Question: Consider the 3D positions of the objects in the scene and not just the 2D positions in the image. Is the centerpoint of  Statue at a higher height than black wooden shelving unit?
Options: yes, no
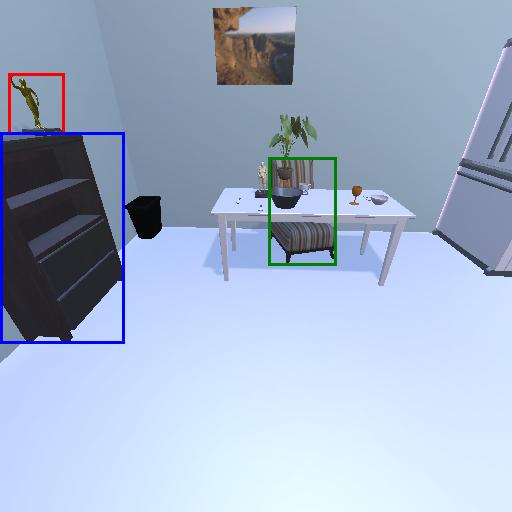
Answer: yes